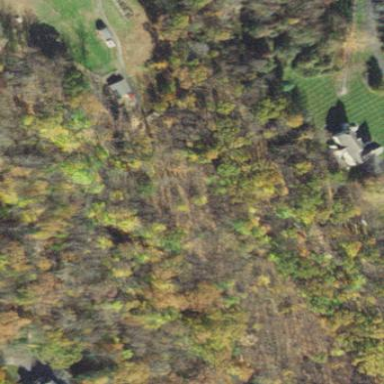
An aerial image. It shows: Existing preserved open space in the woodland.